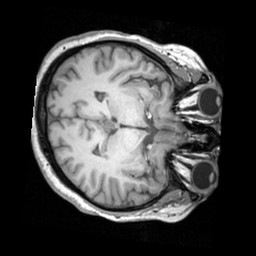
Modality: T1w
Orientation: axial
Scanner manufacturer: siemens
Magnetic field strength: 3 T
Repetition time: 1.8 s
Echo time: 0.00294 s